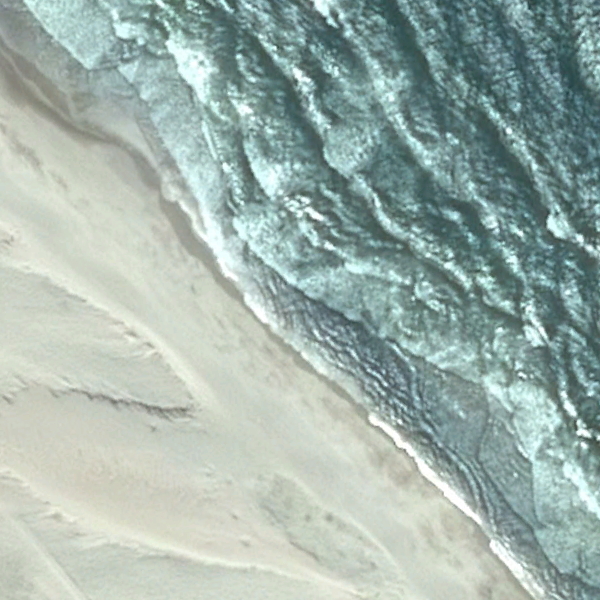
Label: Beach